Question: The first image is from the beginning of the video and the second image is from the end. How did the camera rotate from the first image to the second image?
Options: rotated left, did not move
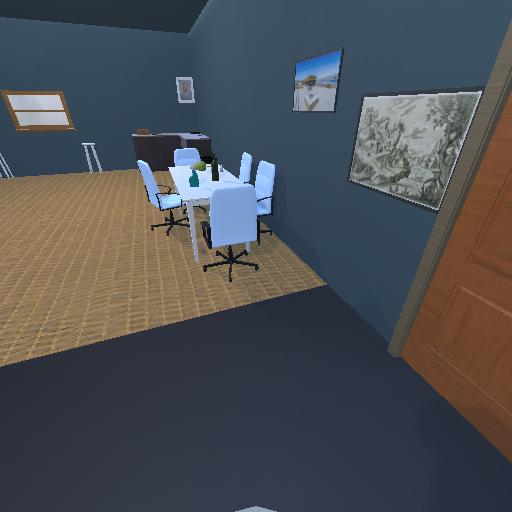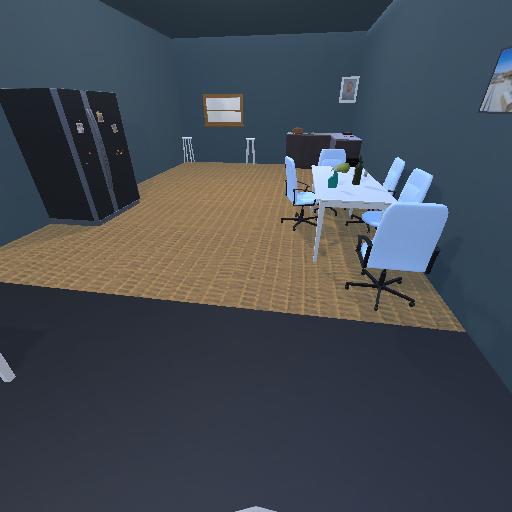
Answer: rotated left